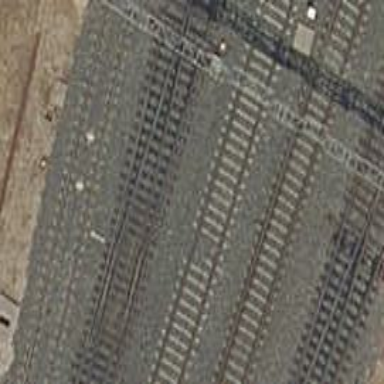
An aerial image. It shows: Rail siding with electrified contact lines.